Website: crate-barrel
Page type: payment
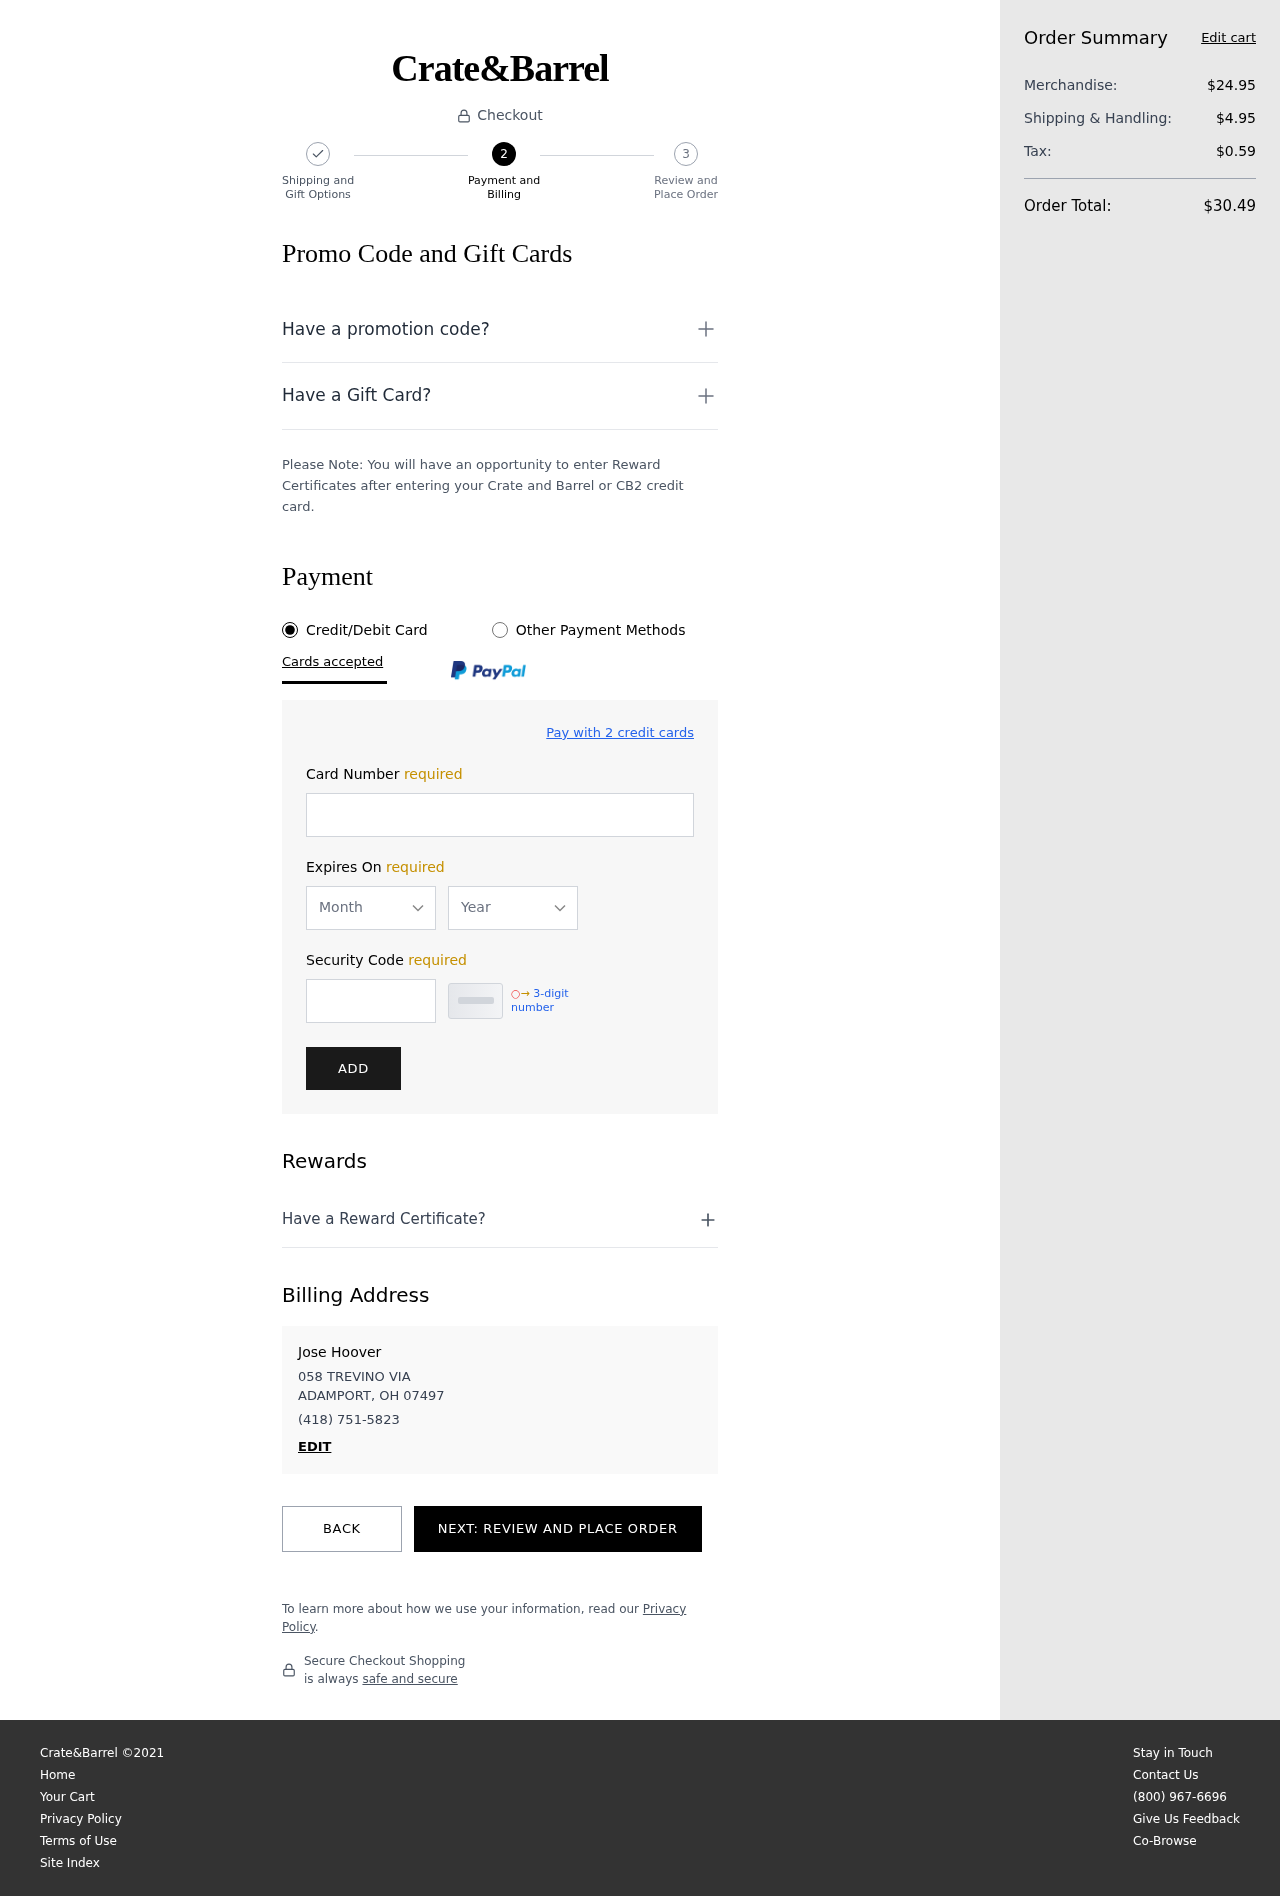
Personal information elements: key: PII_CARD_EXPIRY_MONTH
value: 01
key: PII_CARD_EXPIRY_YEAR
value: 27
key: PII_CITY_STATE_ZIP
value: ADAMPORT, OH 07497
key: PII_FULLNAME
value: Jose Hoover
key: PII_PHONE
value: (418) 751-5823
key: PII_STREET
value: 058 TREVINO VIA
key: PII_CARD_NUMBER
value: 4936 3401 7948 6601
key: PII_CARD_CVV
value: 173
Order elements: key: ORDER_SUBTOTAL
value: $24.95
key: ORDER_SHIPPING_COST
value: $4.95
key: ORDER_TAX
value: $0.59
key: ORDER_TOTAL
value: $30.49